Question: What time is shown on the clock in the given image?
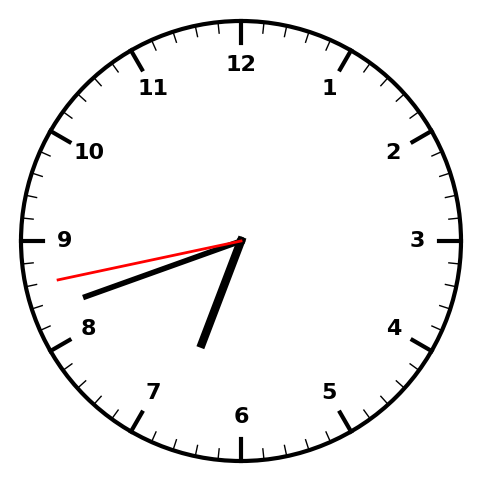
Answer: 06:41:43